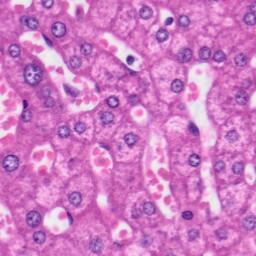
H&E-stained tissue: Liver